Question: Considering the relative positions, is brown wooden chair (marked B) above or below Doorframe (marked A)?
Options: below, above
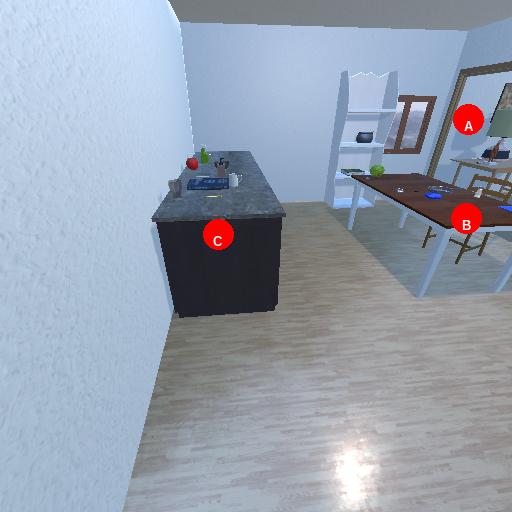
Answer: below